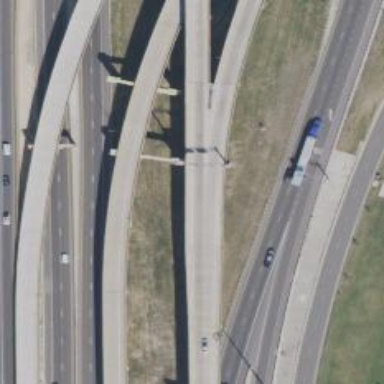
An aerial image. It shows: Motorway link bridge.